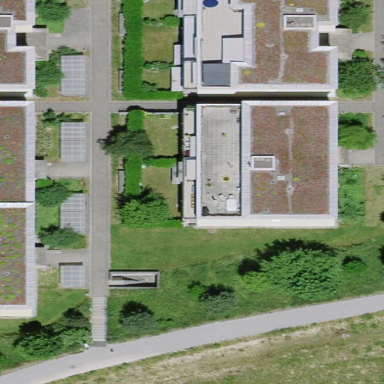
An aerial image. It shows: Flat-roofed residential building.